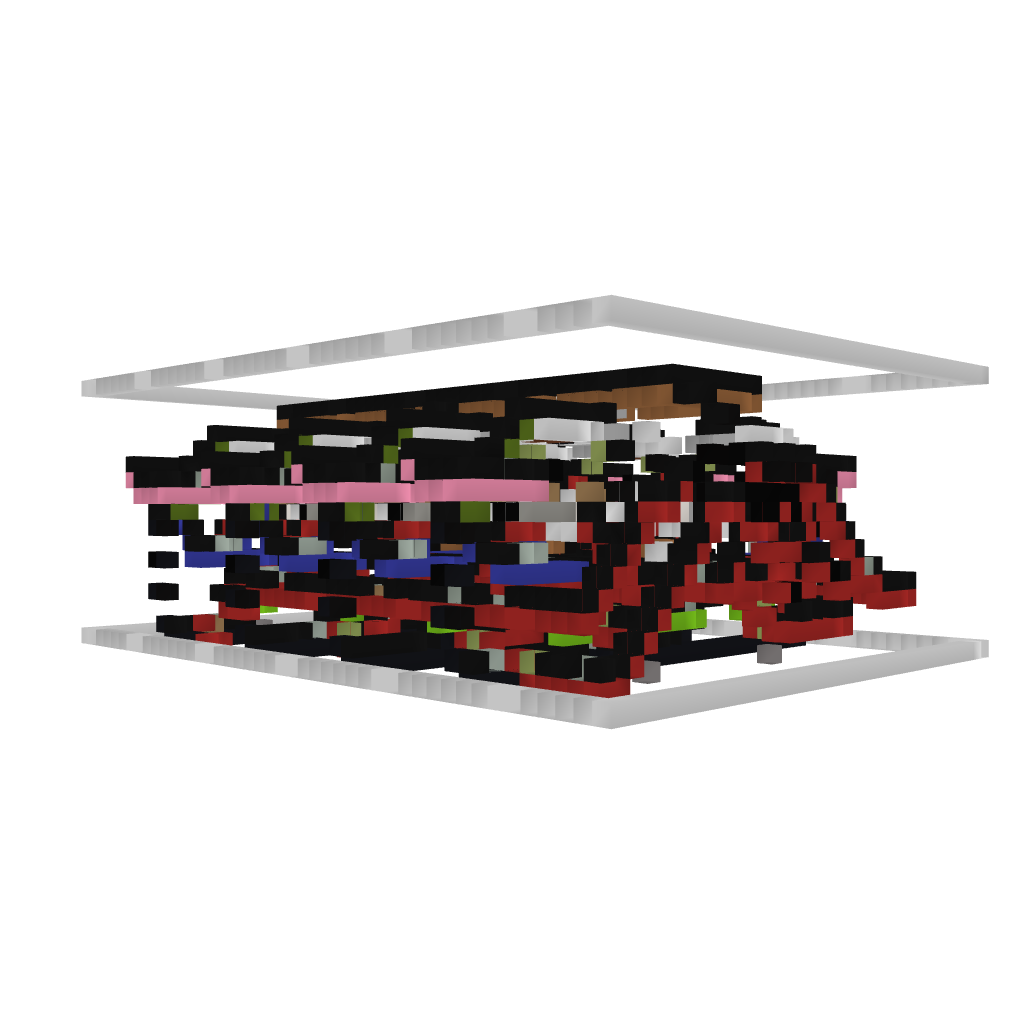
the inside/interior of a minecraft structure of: PVP/Adventure Lobby V. 2 (alpha)